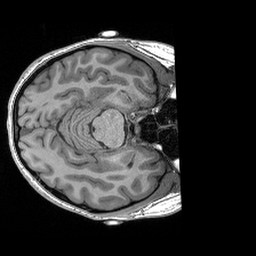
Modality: T1w
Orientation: axial
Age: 21
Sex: female
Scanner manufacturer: siemens
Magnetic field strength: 3 T
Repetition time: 2.4 s
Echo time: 0.00191 s